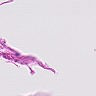
Metastatic tissue present: no